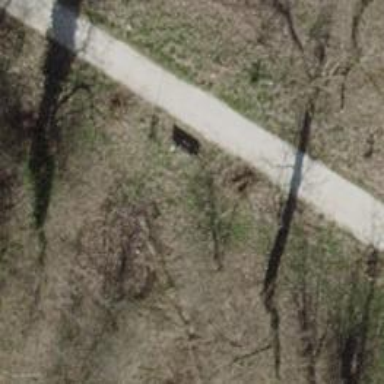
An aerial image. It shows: Bench.